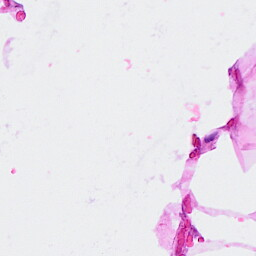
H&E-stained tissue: Breast